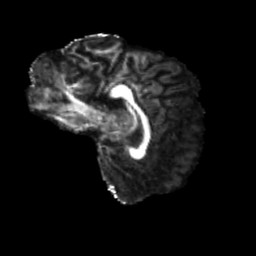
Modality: FA
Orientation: sagittal
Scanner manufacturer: siemens
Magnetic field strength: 3 T
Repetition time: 4 s
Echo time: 0.0594 s